Question: How would you add some padding to a section header in a UITableView cell?
I have this:

I have an NSDictionary whose key values contain a string of times. I stored the key values in an NSArray.
I am using titleForHeaderInSection instead of viewForHeaderInSection.
'''
- (NSString *)tableView:(UITableView *)tableView titleForHeaderInSection:(NSInteger)section
{
return [schedule objectAtIndex:section];
}
'''
However, the section header is aligned all the way to the left. I can pad it to my liking using a UIView for viewForHeaderInSection, but is there any way to do it for the method titleForHeaderInSection?
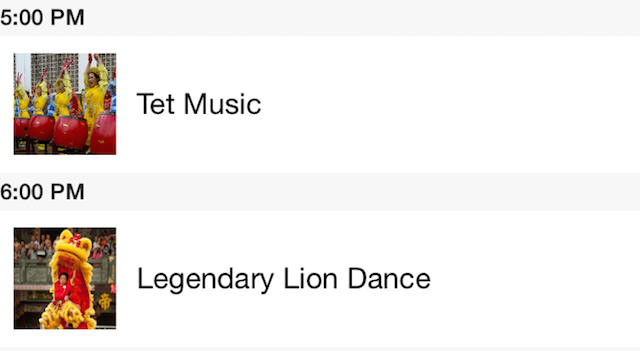
Answer: I couldn't easily do it using the titleForHeaderInSection so I decided to use a custom cell with viewForHeaderInSection.